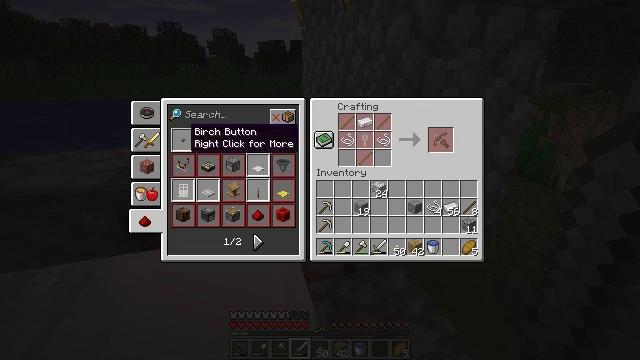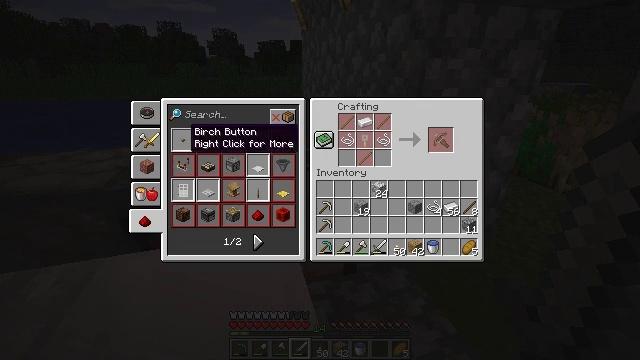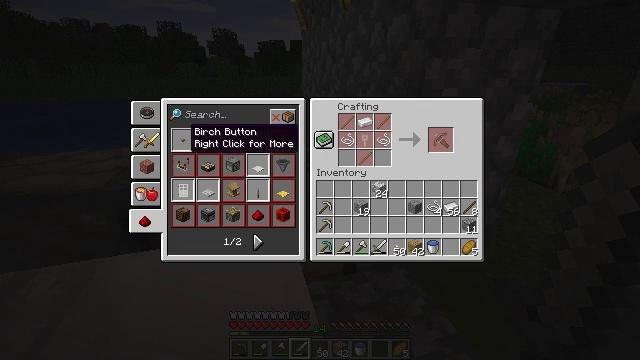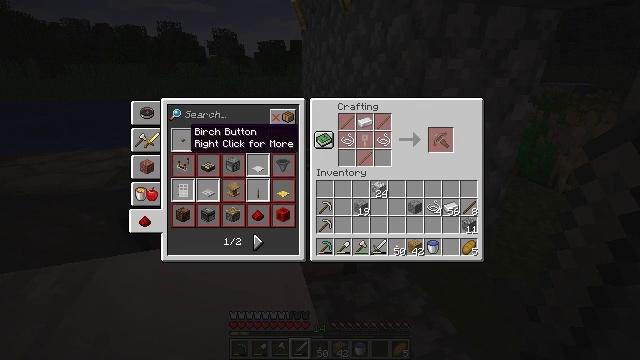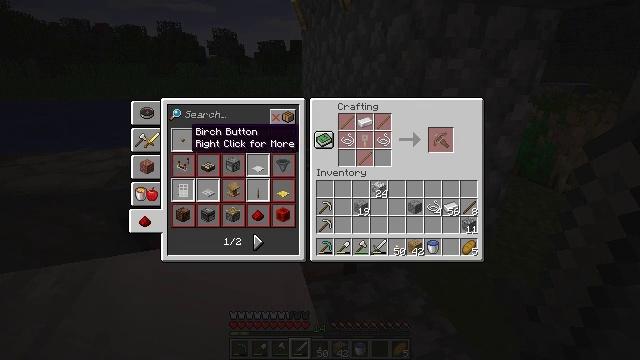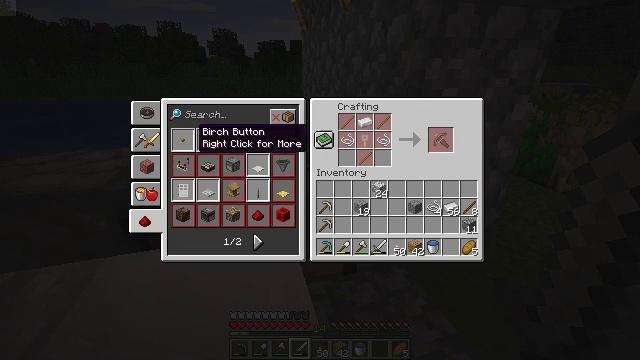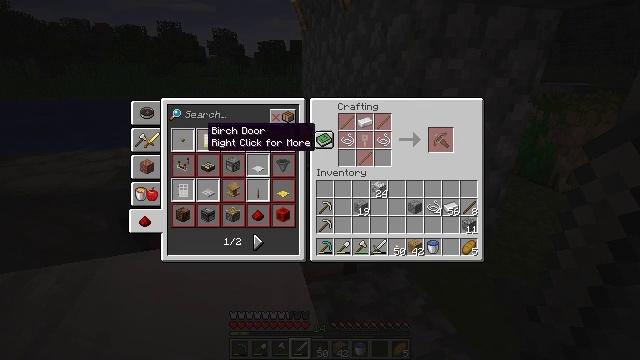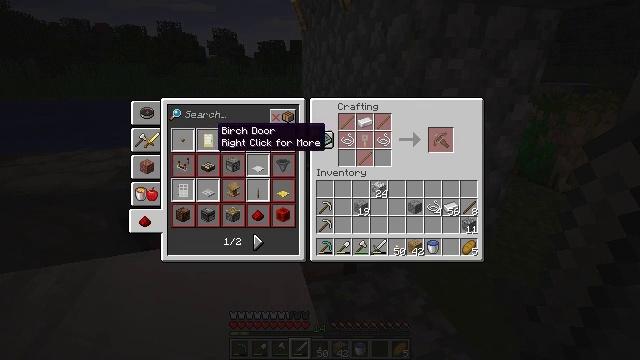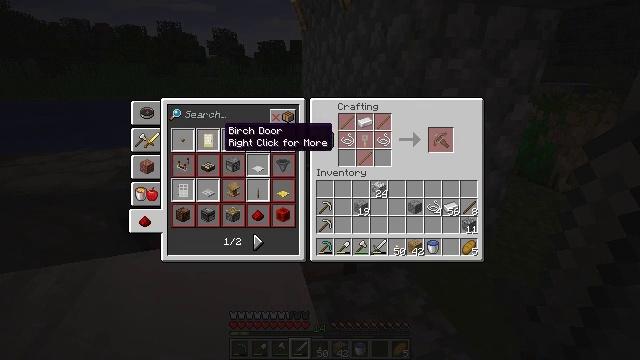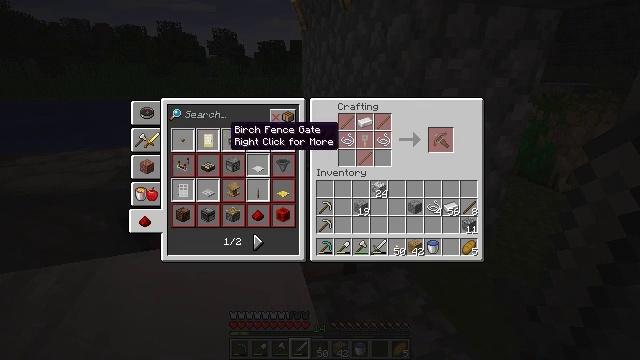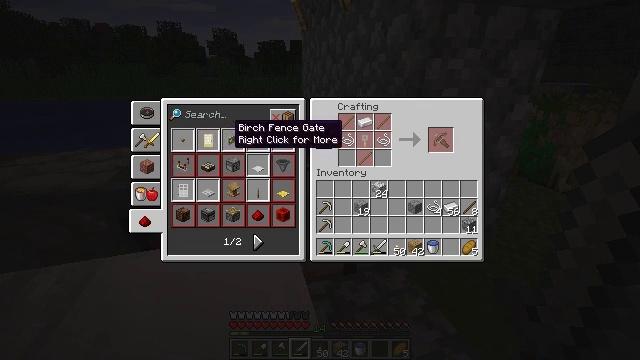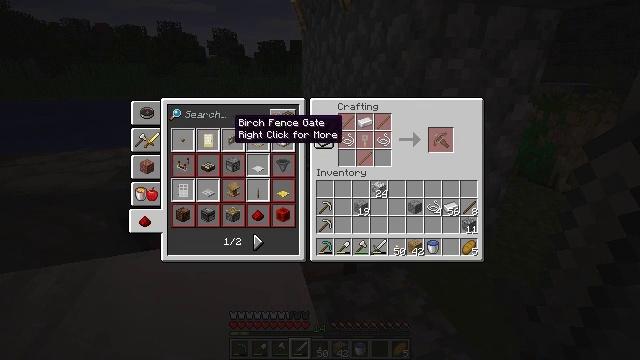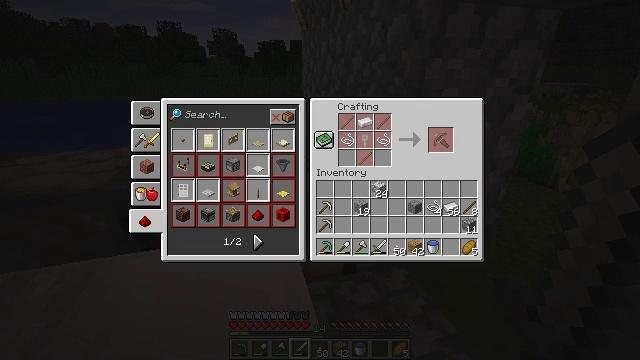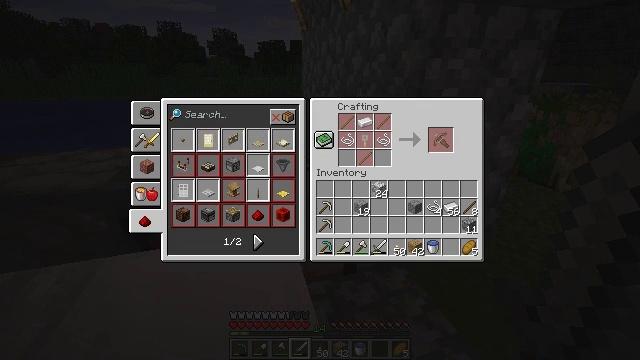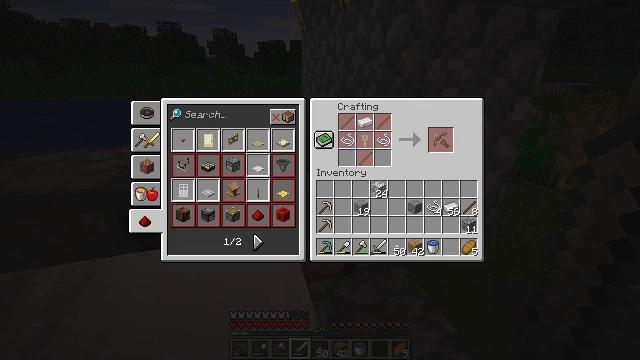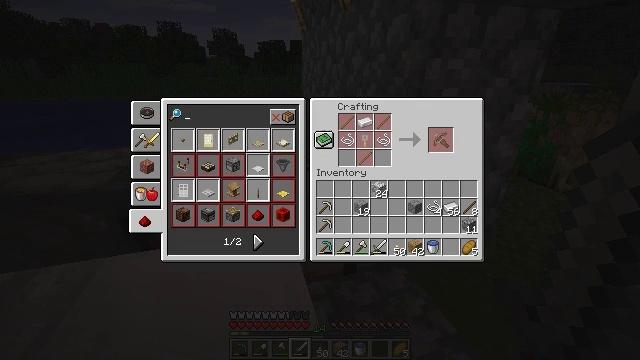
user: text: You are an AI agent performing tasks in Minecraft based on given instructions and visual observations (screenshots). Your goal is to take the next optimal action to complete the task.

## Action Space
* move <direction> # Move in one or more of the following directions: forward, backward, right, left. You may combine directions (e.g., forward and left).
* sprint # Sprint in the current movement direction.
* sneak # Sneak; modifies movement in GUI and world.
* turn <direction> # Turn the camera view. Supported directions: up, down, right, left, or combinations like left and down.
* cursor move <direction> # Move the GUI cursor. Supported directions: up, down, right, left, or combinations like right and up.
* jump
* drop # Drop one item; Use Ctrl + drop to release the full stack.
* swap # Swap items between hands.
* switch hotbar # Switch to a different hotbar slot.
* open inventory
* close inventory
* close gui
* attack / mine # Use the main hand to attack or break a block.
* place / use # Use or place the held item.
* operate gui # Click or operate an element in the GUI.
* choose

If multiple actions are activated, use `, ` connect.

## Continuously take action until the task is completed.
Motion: motion action
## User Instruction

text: Use the crafting grid to make a tripwire hook.
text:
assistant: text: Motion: no_op
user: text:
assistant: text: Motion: no_op
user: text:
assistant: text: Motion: no_op
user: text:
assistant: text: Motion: no_op
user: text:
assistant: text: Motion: cursor move right
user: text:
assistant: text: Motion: cursor move right
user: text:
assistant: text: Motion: cursor move right
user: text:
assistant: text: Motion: cursor move right
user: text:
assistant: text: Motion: no_op
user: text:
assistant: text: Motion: no_op
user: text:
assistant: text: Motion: no_op
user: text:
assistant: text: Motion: cursor move up
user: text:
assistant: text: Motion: no_op
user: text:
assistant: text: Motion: no_op
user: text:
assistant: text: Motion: operate gui
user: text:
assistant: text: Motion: operate gui
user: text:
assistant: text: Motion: operate gui
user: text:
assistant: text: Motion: operate gui
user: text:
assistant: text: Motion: no_op
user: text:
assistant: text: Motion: no_op
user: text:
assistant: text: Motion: no_op
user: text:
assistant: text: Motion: no_op
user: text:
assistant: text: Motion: no_op
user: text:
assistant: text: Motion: no_op
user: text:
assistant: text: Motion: no_op
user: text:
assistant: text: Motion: no_op
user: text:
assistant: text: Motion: cursor move right
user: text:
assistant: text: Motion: cursor move right
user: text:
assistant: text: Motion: cursor move right
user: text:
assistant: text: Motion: no_op